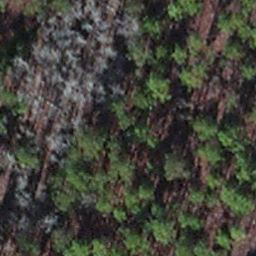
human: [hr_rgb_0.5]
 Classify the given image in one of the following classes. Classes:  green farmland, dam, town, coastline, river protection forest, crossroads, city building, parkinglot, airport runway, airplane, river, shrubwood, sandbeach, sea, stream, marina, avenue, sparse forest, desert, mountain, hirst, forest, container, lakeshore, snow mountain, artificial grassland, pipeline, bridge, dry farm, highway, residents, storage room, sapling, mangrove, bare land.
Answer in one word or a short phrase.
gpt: sapling